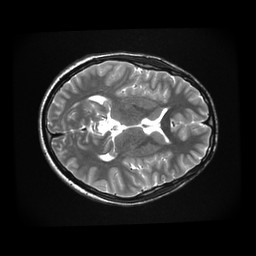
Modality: T2w
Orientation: axial
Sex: male
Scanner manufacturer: ge
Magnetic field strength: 3 T
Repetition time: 5 s
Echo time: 0.1012 s